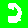
Digit: 2